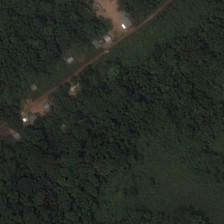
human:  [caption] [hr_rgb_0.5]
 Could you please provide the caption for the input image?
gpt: a small wild road is in a piece of green forest .

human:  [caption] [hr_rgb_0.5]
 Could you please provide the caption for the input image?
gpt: a small wild road is in a piece of green forest .

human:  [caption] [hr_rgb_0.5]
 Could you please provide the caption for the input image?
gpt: this piece of the forest is green and dense .

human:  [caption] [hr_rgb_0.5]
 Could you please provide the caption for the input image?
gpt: this piece of the green forest is dense .

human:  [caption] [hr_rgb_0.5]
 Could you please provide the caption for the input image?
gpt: this piece of the forest is green and dense .